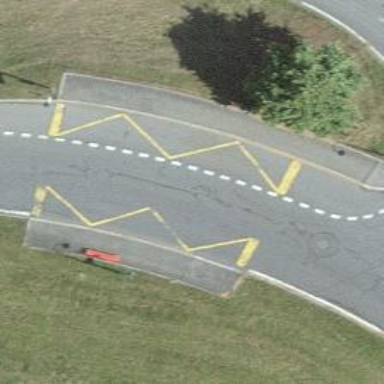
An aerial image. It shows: Kerb serving as barrier.